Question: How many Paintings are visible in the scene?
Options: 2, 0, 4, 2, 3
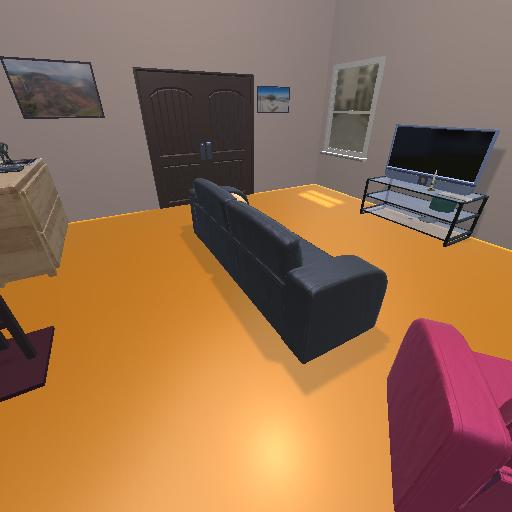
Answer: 2